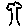
Label: tree